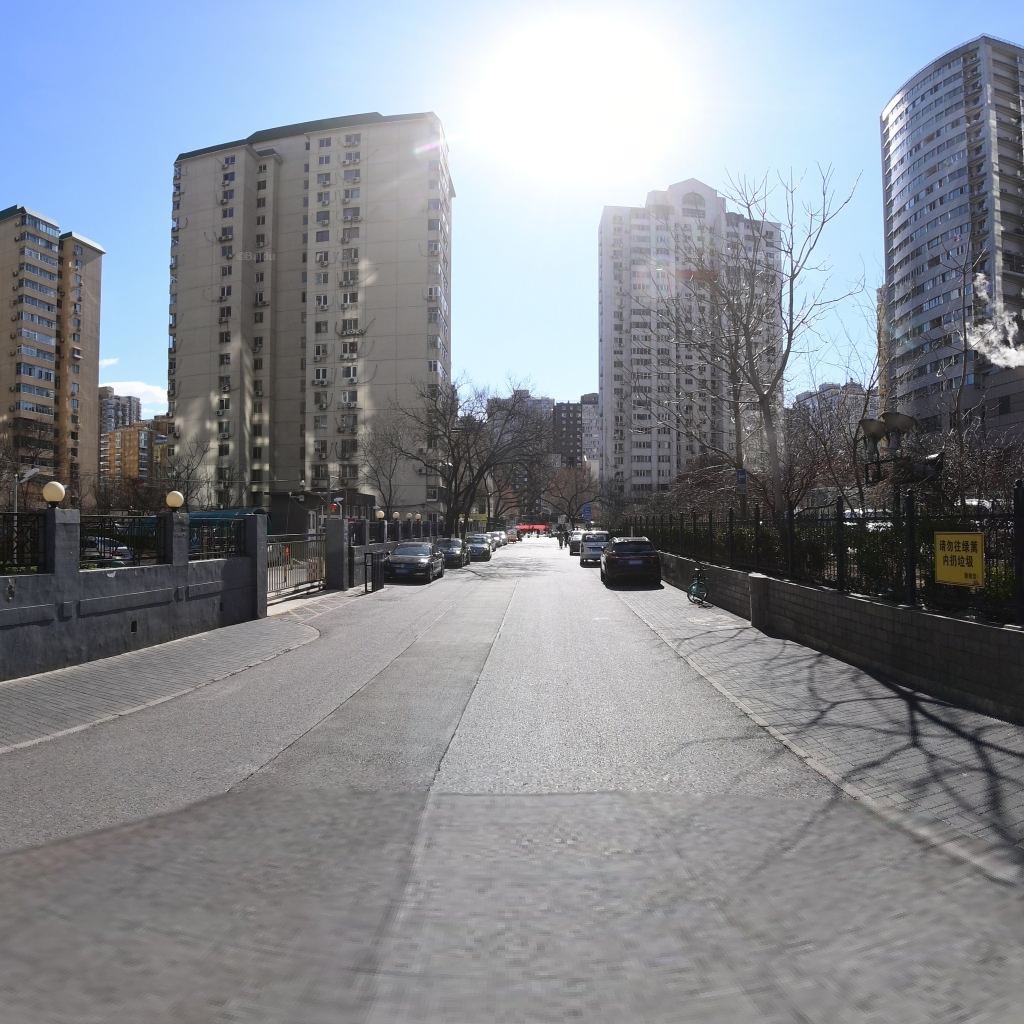
Region: Xicheng
Road damage annotations: longitudinal crack, longitudinal crack